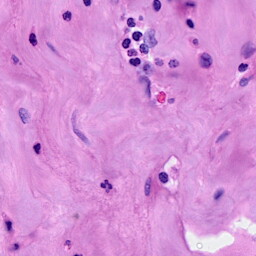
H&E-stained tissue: Breast